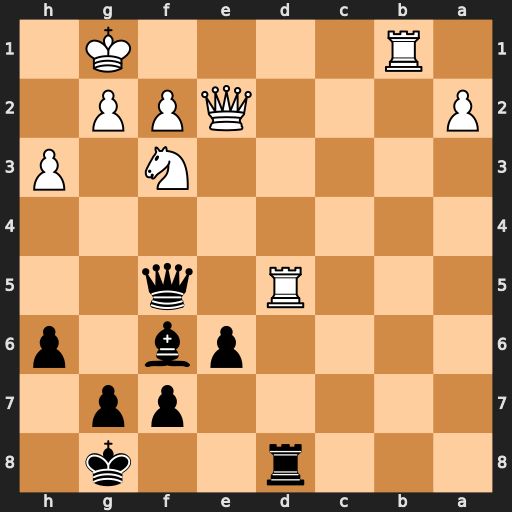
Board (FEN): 3r2k1/5pp1/4pb1p/3R1q2/8/5N1P/P3QPP1/1R4K1
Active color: b
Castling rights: -
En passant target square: -
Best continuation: Qxb1+ Qf1 Qxf1+